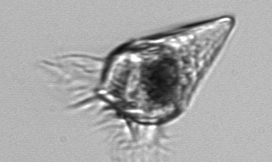
Label: Strombidium_wulffi